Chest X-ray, PA view. Patient: 61 years old, sex M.
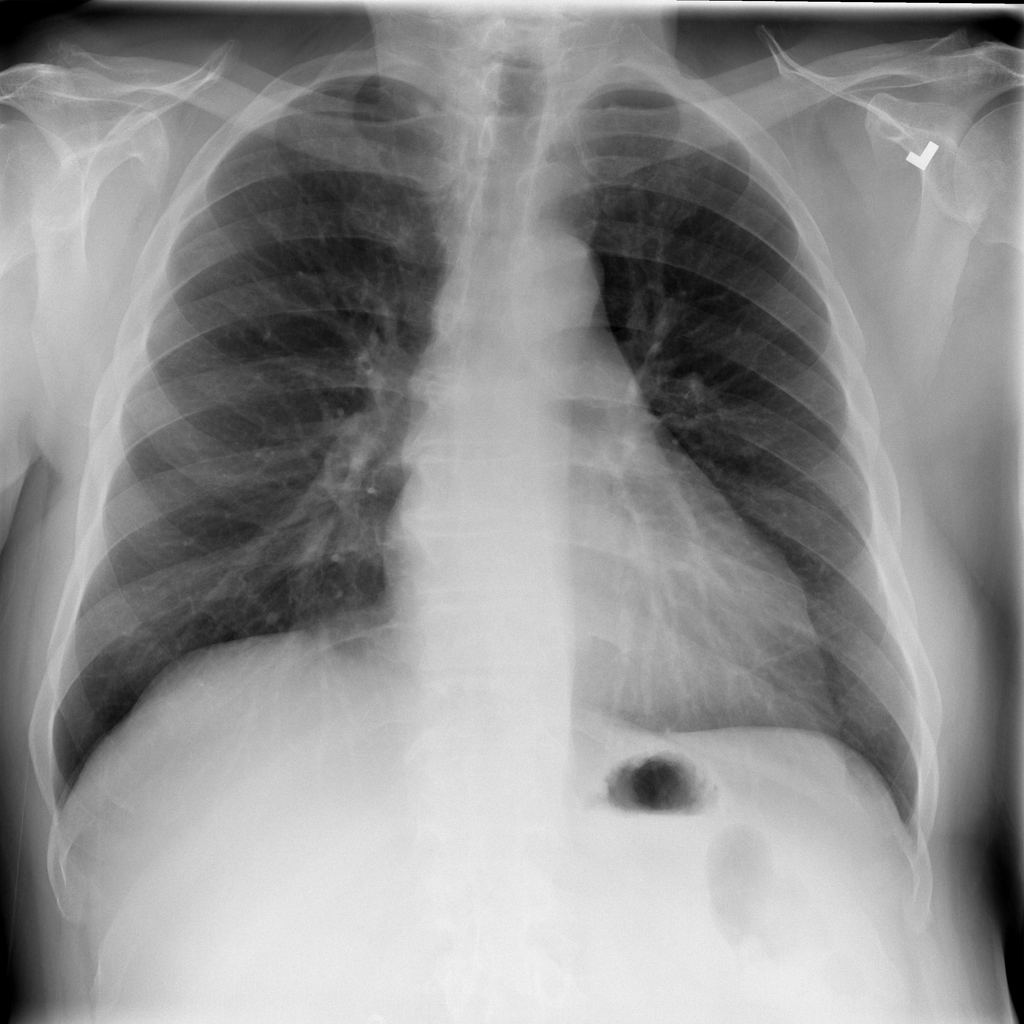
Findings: No Finding